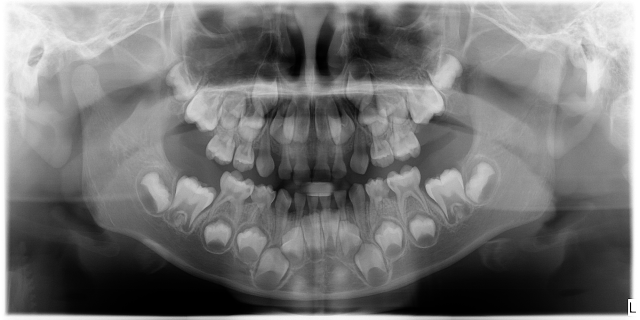
child